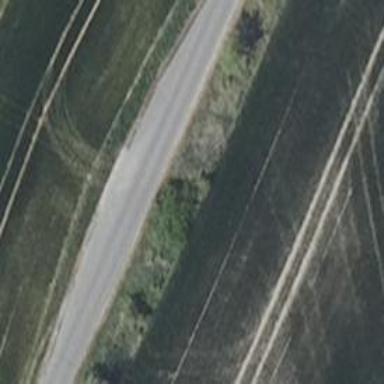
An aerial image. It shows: Passing place on the road.